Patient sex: M
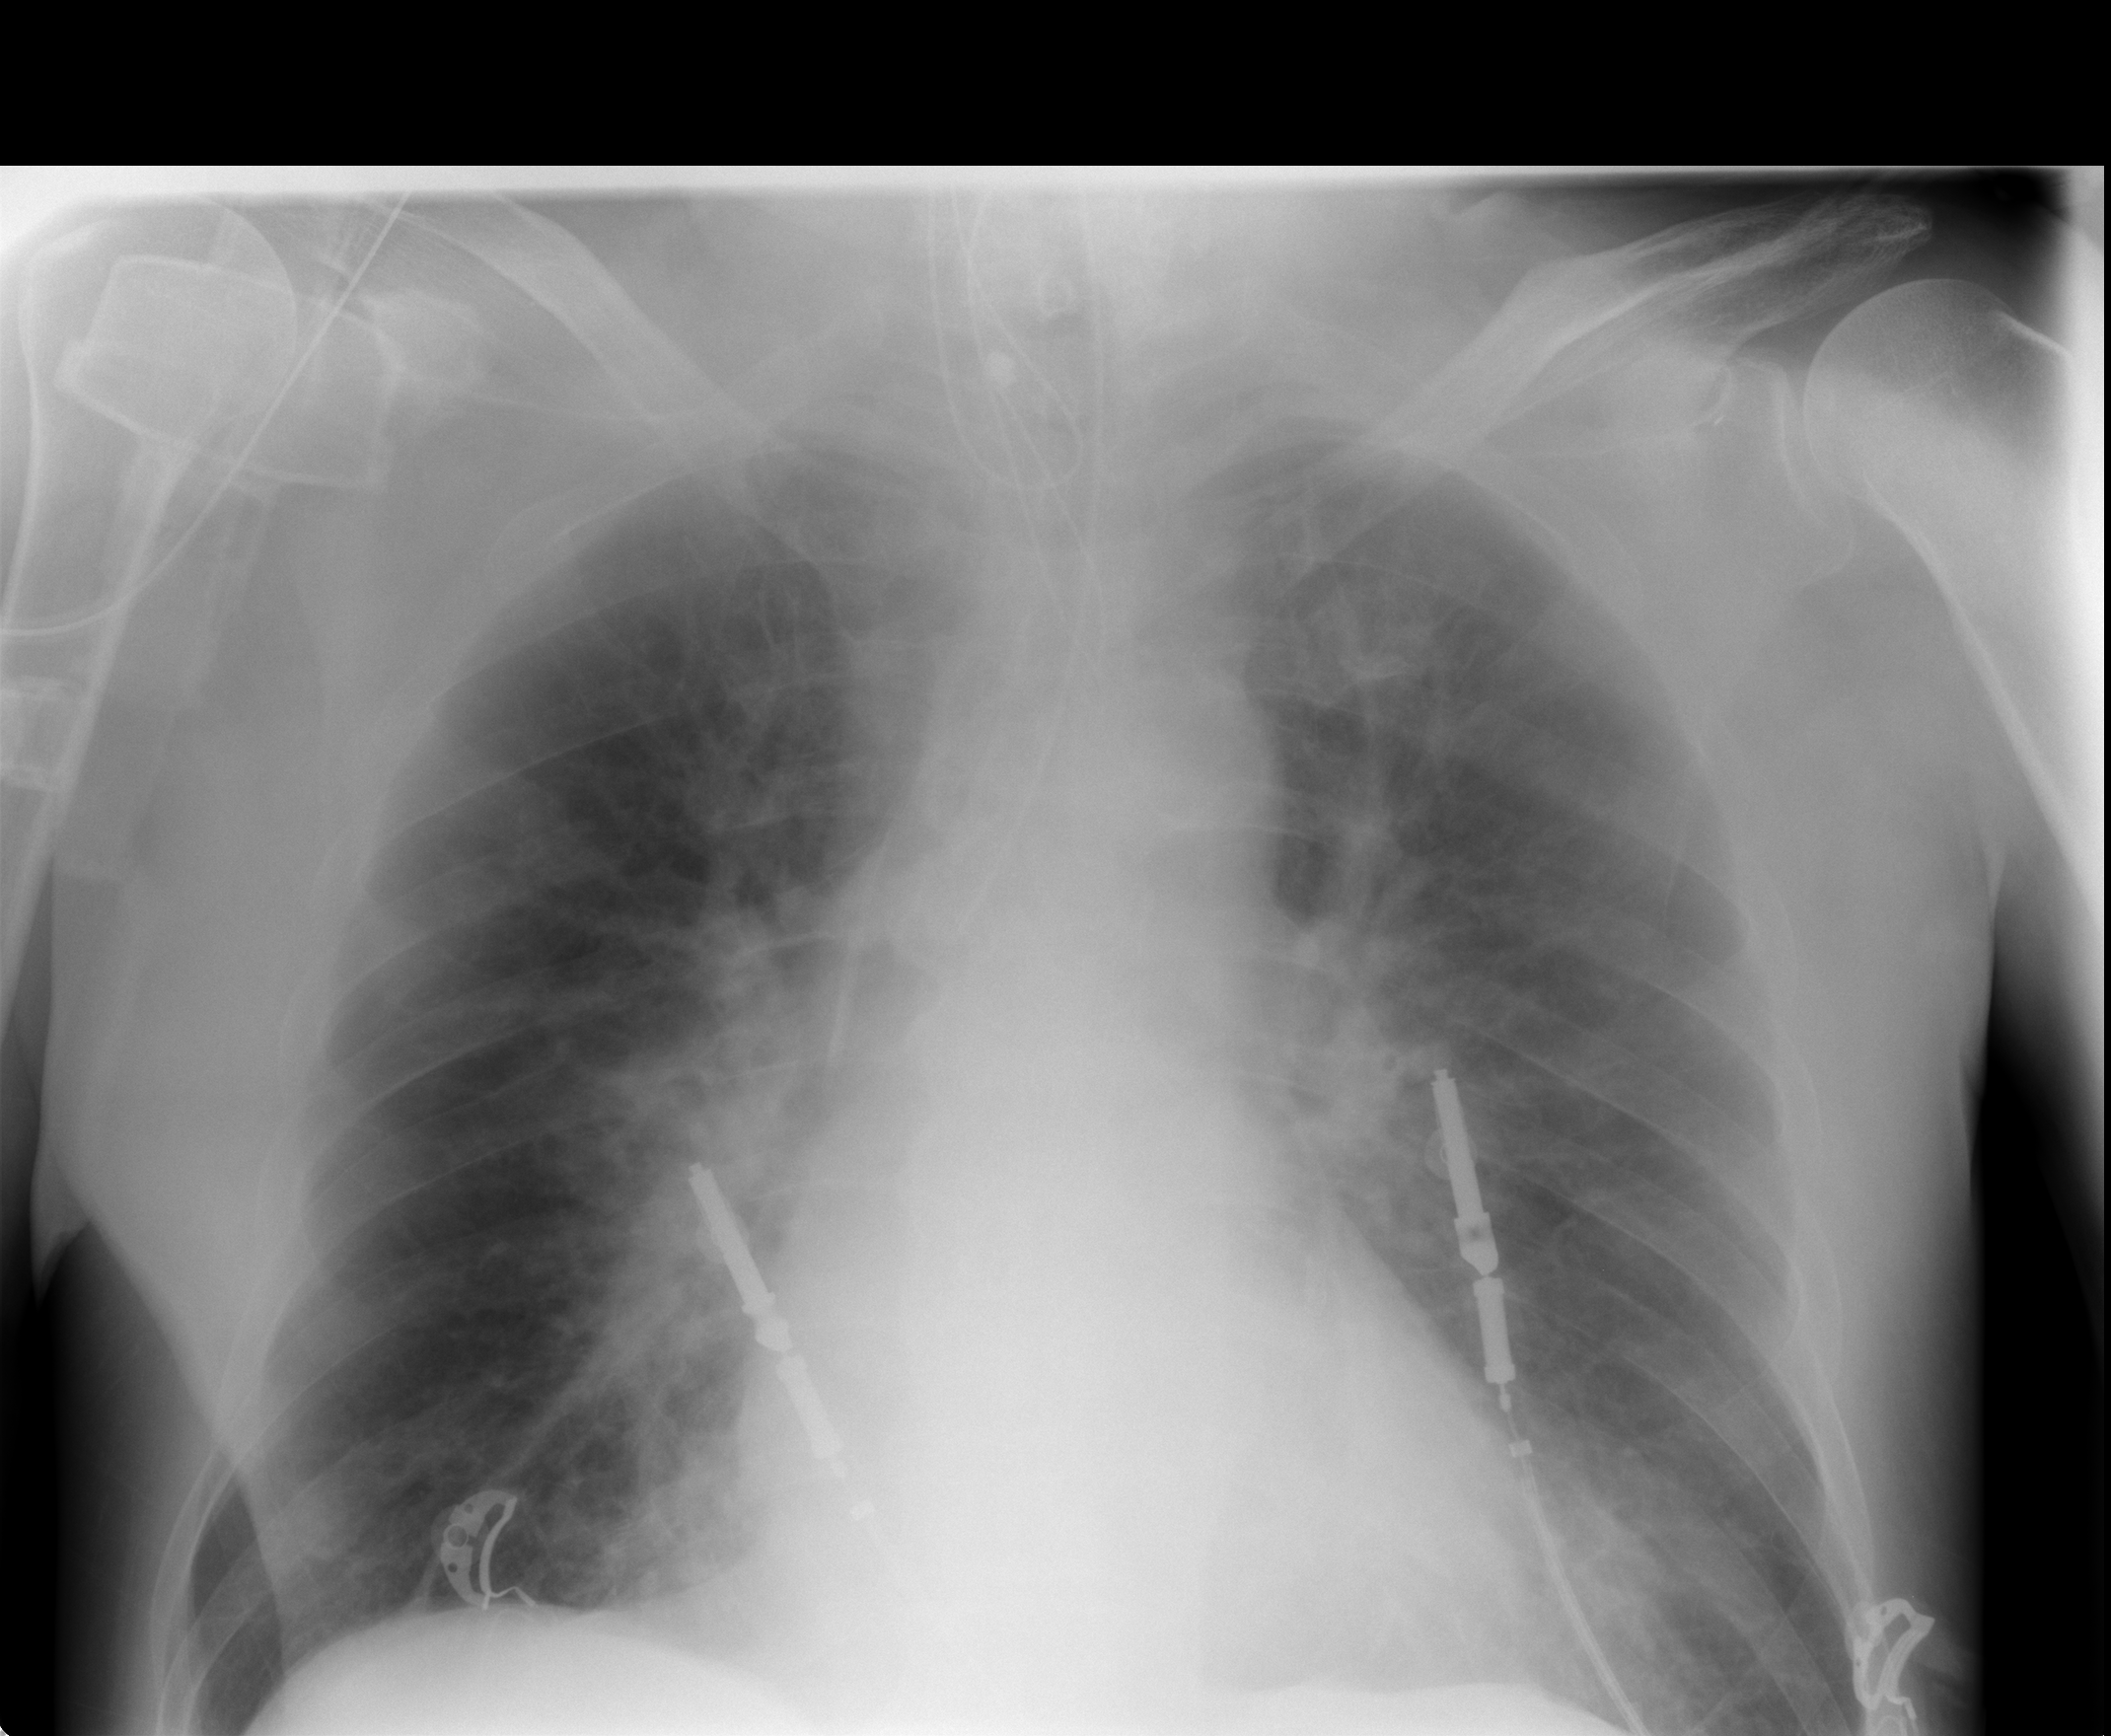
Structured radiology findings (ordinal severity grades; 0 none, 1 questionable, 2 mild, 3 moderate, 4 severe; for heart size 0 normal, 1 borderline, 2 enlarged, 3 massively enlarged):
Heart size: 1
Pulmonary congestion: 3
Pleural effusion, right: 0
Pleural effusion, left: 0
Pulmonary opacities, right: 1
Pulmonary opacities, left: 1
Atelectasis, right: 0
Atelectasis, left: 0